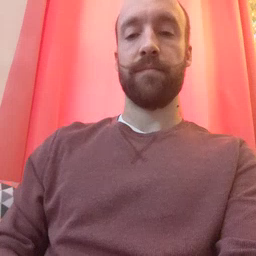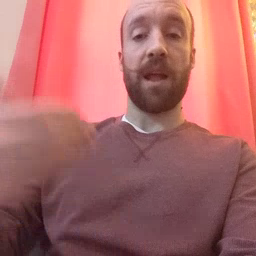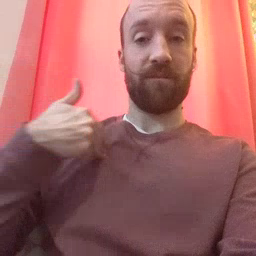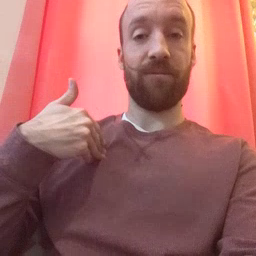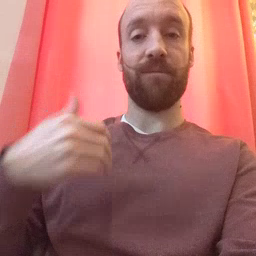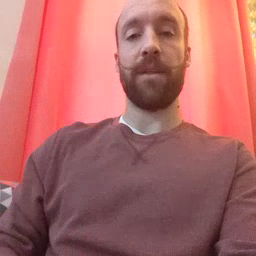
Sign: have